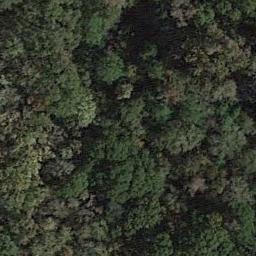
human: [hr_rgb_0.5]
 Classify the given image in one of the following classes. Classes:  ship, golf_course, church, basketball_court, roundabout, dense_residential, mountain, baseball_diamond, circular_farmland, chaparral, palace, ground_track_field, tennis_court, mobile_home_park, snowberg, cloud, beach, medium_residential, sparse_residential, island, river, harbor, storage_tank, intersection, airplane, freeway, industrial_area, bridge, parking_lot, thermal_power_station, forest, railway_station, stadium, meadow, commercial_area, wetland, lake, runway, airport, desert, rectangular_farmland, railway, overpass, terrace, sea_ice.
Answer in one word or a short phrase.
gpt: forest